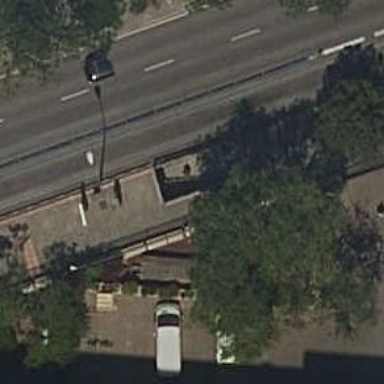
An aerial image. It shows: Subway entrance.